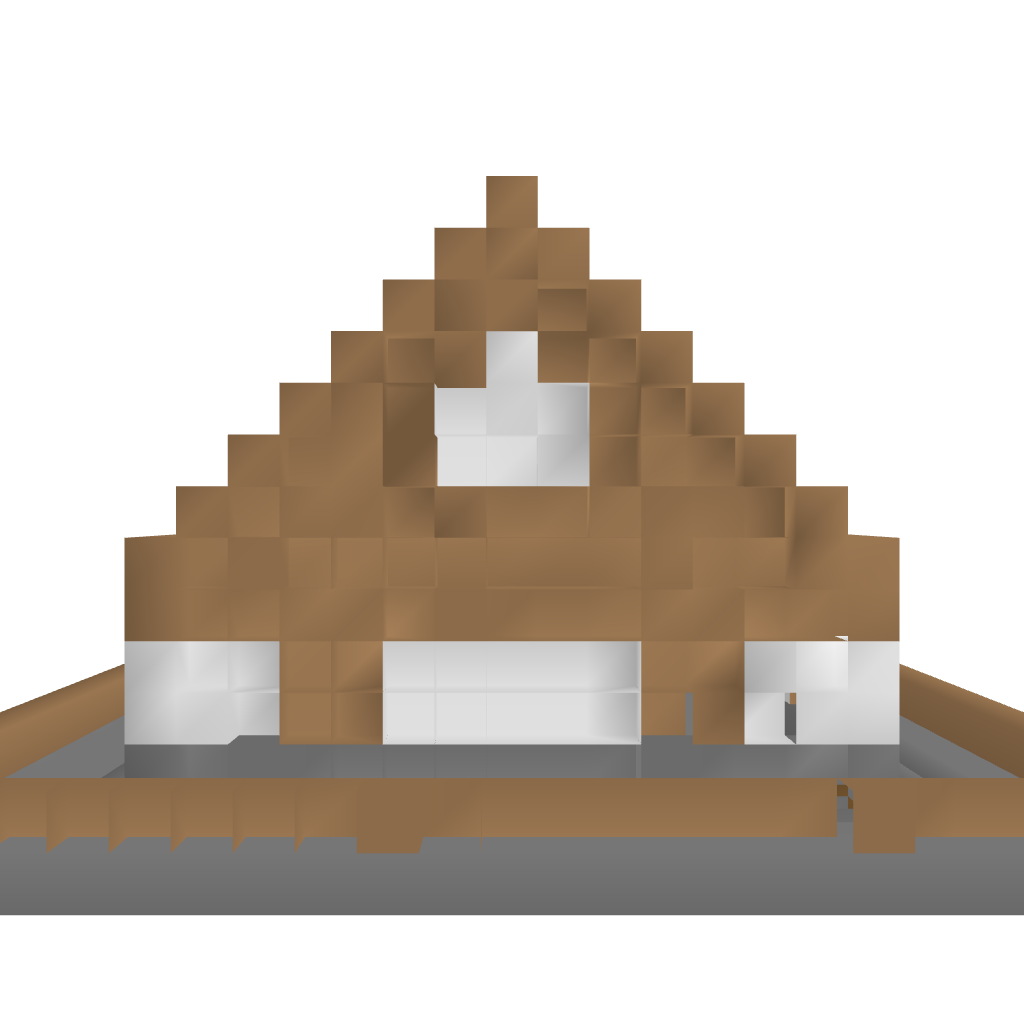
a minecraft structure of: Simple House 01 high quality